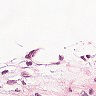
Metastatic tissue present: no